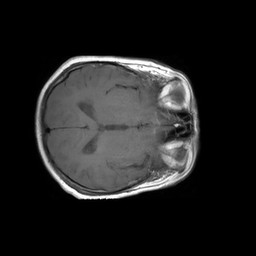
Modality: T1w
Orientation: axial
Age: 69
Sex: female
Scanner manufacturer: philips
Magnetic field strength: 3 T
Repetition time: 0.5331 s
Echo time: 0.01 s